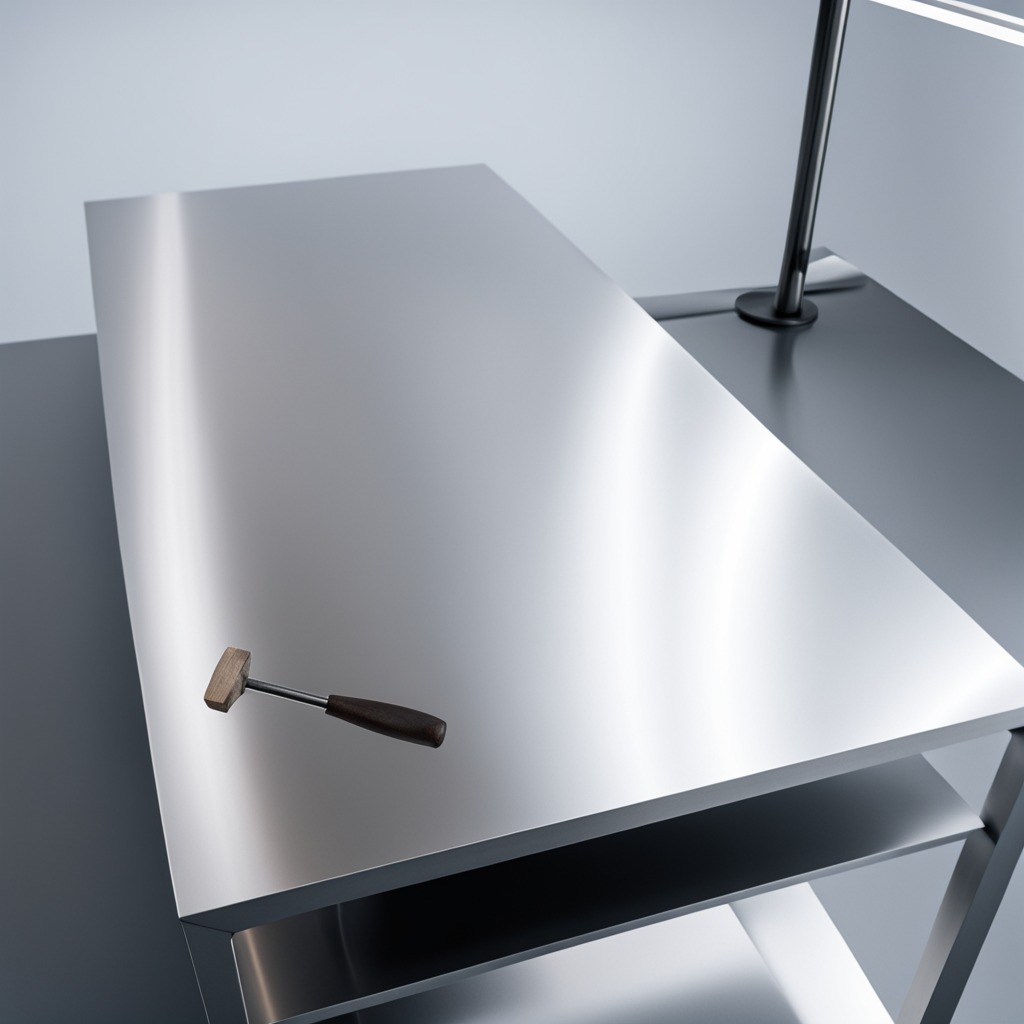
A hammer is lying on the stainless steel table.